Question: This is a two part question. I am rendering some BSP geometry and some of the textures have an alpha color which should be invisible.
So the first step would be figuring out the alpha color so I can correctly render it. I uploaded a sample bitmap:

As you can see, it is a railing texture where RGB(160,158,148) is the color that should be invisible. I can figure this out just by looking at it. The problem is, how do I find this value in the file?
So that is step one. The second is an OpenGL issue where I am rendering a bunch of geometry with vertex arrays. How do I accommodate for the fact a color needs to be removed from the texture when rendered? Do I need to render this in a specific order? Also, I should mention I am using SDL if that helps make any of this a bit easier.
Thank you both for fantastic answers. I wish I could pick both of you...
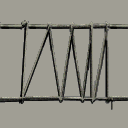
Answer: > and some of the textures have an alpha color which should be invisible.
This is actually called a .
The alpha channel is an additional channel, adding to the "normal" RGB channels. When alpha blending is used, one uses the alpha channel value as opacity.
> I can figure this out just by looking at it. The problem is, how do I find this value in the file?
If a color key is used, one uses either some specific color, used for all images, or stores the keying value separately, loading it with the image file. Another common technique is to use the value of the upper left pixels as keying color.
> How do I accommodate for the fact a color needs to be removed from the texture when rendered?
By preparing the image data with a color key generated alpha channel:
'''
for(i = 0; i < pixelcount; i++) {
if( source[i].r == key.r && source[i].g == key.g && source[i].b == key.b ) {
dest[i].r = dest[i].g = dest[i].b = dest[i].a = 0;
continue;
}
dest[i].r = source[i].r;
dest[i].g = source[i].g;
dest[i].b = source[i].b;
dest[i].a = 255;
}
'''
:
'''
glEnable(GL_ALPHA_TEST);
glAlphaFunc(GL_GREATER, 0.5);
'''
The ideal way would be to use a image file format with alpha channel support (PNG, TGA, OpenEXR, ...), and not using BMPs (actually the BMP file format would allow for a 4th channel, and in fact I once wrote my own BMP loader with alpha channel support, and a Photoshop export plugin, many years ago).